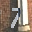
Label: 7